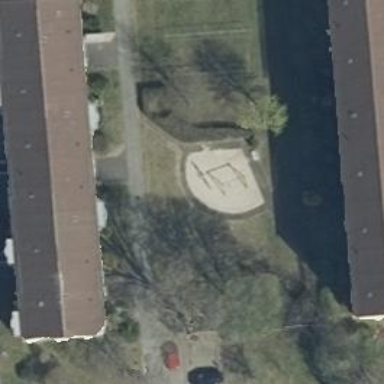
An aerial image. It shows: Playground area for leisure land.